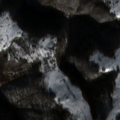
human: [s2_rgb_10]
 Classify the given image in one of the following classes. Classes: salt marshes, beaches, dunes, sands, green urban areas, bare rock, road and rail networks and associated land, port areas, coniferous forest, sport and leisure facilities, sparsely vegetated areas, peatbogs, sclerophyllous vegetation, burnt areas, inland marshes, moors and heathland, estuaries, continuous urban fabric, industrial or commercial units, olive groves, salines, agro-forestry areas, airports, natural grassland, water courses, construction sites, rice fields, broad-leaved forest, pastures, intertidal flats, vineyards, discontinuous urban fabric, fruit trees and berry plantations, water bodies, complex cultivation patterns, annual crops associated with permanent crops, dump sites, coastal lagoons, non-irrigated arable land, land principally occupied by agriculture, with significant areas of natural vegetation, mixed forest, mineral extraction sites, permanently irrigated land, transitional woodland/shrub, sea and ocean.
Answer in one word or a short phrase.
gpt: broad-leaved forest, natural grassland